Aerial crown-view tile of a tropical tree (Barro Colorado Island, Panama), acquired 20250616:
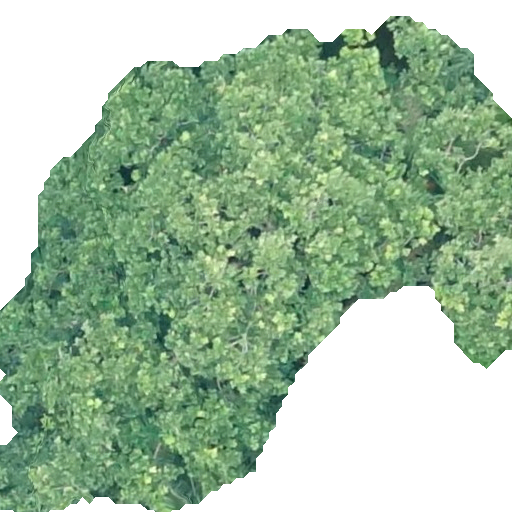
Species: Anacardium excelsum
GBIF accepted scientific name: Anacardium excelsum
Crown area: 267.646 m²